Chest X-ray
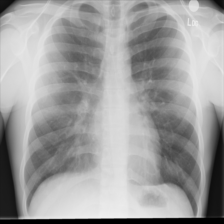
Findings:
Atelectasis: negative
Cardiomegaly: negative
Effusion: negative
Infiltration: negative
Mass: negative
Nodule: negative
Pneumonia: negative
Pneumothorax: negative
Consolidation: negative
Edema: negative
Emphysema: negative
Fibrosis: negative
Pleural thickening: negative
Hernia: negative